Question: I'm attempting to create a button style for a client, and cannot seem to get it working using the after pseudo-class.
'''
<style>
$varBase: 40px;
$imsblue: #012169;
$imsgrey: #012169;
body {
background:grey;
}
.btn {
position: relative;
float: left;
height: $varBase;
font-family: sans-serif;
text-align: center;
line-height: $varBase;
color: white;
white-space: nowrap;
text-transform: uppercase;
background: $imsblue;
&:before {
float: left;
content:"";
width: ($varBase/4);
height: ($varBase/2);
}
&:after {
position: absolute;
content:"";
height: ($varBase/2);
border-left: ($varBase/2) solid $imsblue;
border-bottom: ($varBase/2) solid transparent;
}
a {
color: white;
text-decoration:none;
padding: ($varBase/4) ($varBase/2);
margin-right: -10px;
}
}
.btn3 {
display: inline;
color: white;
background: linear-gradient(135deg, rgba(1,33,105,1) 0%, rgba(1,33,105,1) 93%, rgba(30, 87, 153, 0) 93%, rgba(30, 87, 153, 0) 100%);
outline: 0;
border: 0;
padding: 10px 0px;
a {
color: inherit ;
text-transform: uppercase;
text-decoration:none;
padding: ($varBase/4) $varBase;
}
}
</style>
<div class="btn"><a href="#">Click to Submit</a></div>
<div class="btn3"><a href="#">Click to Submit</a></div>
'''
I can get it to show using two DIVs, but I need this to work with just one class. Can someone help me see what I'm doing wrong?
It's supposed to look like this (barring color and size of course):
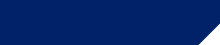
Answer: I believe the key element missing is that you need to include a 'content:""' in your ':after' pseudoclass. See the example below.
'''
.btn {
height: 40px;
background: red;
width: 128px;
float:left;
}
.btn:after {
width: 0px;
height: 20px;
border-left: 20px solid red;
border-bottom: 20px solid white;
float:right;
content:"";
}
'''
'''
<div class="btn">Button</div>
'''